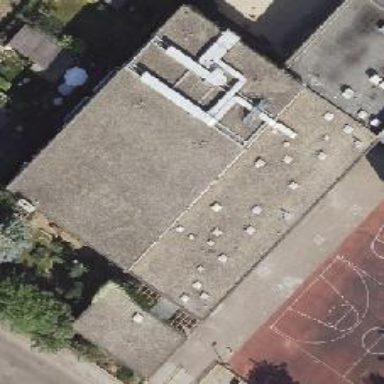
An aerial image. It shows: Sports centre building.